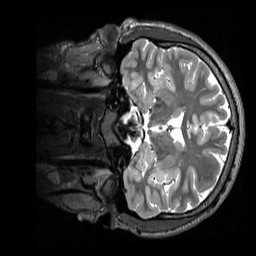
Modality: T2w
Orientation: coronal
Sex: male
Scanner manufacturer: siemens
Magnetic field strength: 3 T
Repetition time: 3.2 s
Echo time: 0.409 s